Question: I am really struggling to find a way to structure the data that will allow updates that is light on the server.
On the UI, a user clicks add that inserts an object with no values.
'''
Meteor.methods({
addExp: function() {
var expDoc = {
objId: new Mongo.ObjectID,
field_one: " ",
field_two: " ",
field_three: " "
};
var newExpId = Meteor.users.update({_id:this.userId}, {$addToSet: {'profile.experiences': expDoc}});
return newExpId;
}
});
'''
Now, using the spacebars #each block helper in the template, the input fields appear and their value attribute is assigned to these fields.
'''
{{#with currentUser.profile}}
{{#each postcards}}
<input data-name="field_one" id="one" value="{{field_one}}" type="text">
<input data-name="field_two" id="two" value="{{field_two}}" type="text">
<input data-name="field_three" id="three" value="{{field_three}}" type="text">
{{/each}}
{{/with}}
'''
What I am struggling to do is send an update on keyup to the specific field. As the user may add more postcards to this array, I dont know how to target the specific field to update.
On click event, I can get the target field I want because I put this data in the data-name attribute within the input element 'var specificField = $(event.target).attr("data-name");'
I was given a solution yesterday <URL> but can not get this to work.
Is there another way for me to structure the data that makes updates easier? The update functionality will be like 'meteor create --example todos' but they have one document and one field, so this is easy. But I need more fields other than the 'text' field?

Ultimately, I am trying to get a user to insert into a form with three input elements. Each element projects the current data of the particular field of that particular object.
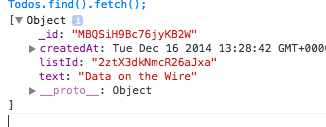
Answer: Successful operation! Solution: store the field name and value as an object!
I stored the data inside a Profiles collection and managed the update on keyup for specific fields to that particular object.
I stored the field name in an object.
The value of the input/textarea in focus is stored in a variable.
The Session stores the id of the doc when the user focuses on the input/textarea field.
HTML:
'''
{{#each experiences}} // helper to retrieve the docs from Collection
<input data-name="field_one" id="one" value="{{field_one}}" type="text">
<input data-name="field_two" id="two" value="{{field_two}}" type="text">
{{/each}}
'''
client.js
'''
'focus input[type=text], focus textarea[type=text]': function(event) {
Session.set('DOCID', this._id);
'''
This is the event that calls the update method every 5 seconds on keyup.
'''
'keyup input[type=text], keyup textarea[type=text]': _.throttle(function(event) {
var data = event.target.value;
var specificField = $(event.target).attr("data-name");
var keyVal = {};
keyVal[specificField] = data;
var docId = Session.get('DOCID');
Meteor.call('updateExp', docId, keyVal);
}, 5000),
'''
the method:
server.js
'''
updateExp: function(docId, keyVal) {
Experiences.update({_id: docId}, {$set: keyVal});
}
'''
If you decide to store the objects within an array, the following is how you do it.
Example: storing the objects inside of an array called 'experiences' in
Meteor.user().profile.experiences.
HTML:
'''
{{#with currentUser.profile}}
{{#each postcards}}
<input data-name="profile.experiences.$.field_one" id="one" value="{{field_one}}" type="text">
<input data-name="profile.experiences.$.field_two" id="two" value="{{field_two}}" type="text">
{{/each}}
{{/with}}
// notice the path and positional operator within the data-name. The positional $ operator
//will act as a placeholder for the first element (our objId) that matches the query document. The event handler will store the data-name into an object for the update operation.
'''
client.js
'''
'focus input[type=text], focus textarea[type=text]': function(event) {
Session.set('DOCID', this.objId);
}
'''
'objId' is the field where the Mongo.ObjectID() is stored. (ref code in question)
The keyup event handler remains the same.
However, the method is different.
server.js
'''
updateExp: function(docId, keyVal) {
Meteor.users.update({_id: this.userId, 'profile.experiences.docId': docId }, {$set: keyVal});
}
'''